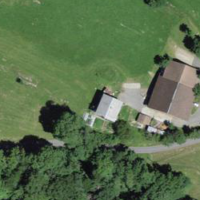
EUNIS habitat code: 24
Species observed at this site:
Matricaria discoidea